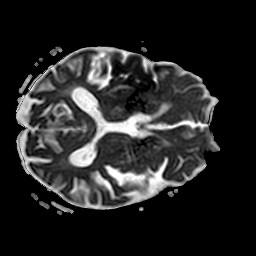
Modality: ADC
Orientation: axial
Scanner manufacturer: philips
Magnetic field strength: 3 T
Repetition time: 4.603 s
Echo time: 0.07332 s